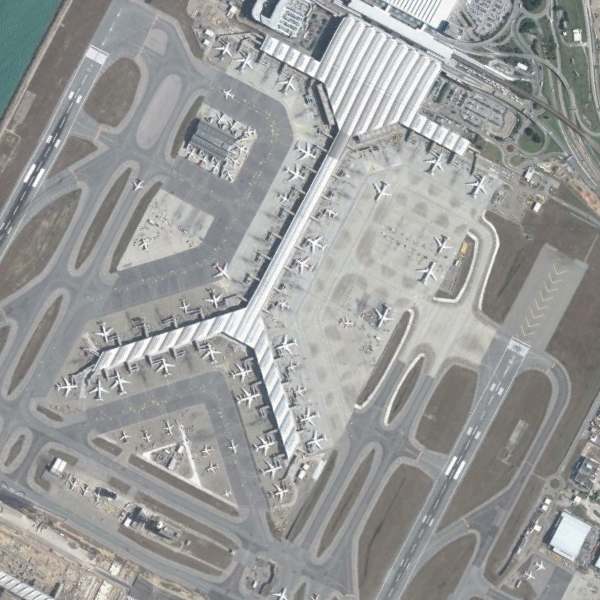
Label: Airport